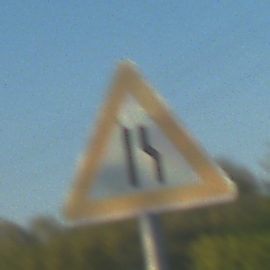
Verkehrszeichen: EinseitigVerengteFahrbahnRechts
Umgebung: Outdoor, RoadRail
Tageszeit: SunriseSunset
Wetter: Clear
Licht: Natural
Jahreszeit: NotSpecified
Kontrast: HighContrast